Question: I followed the AWS documentation <URL> to sign in IAM with the link,
'''
https://username.aws.amazon.com/console
'''
I don't know what's the 'Account'? I tried to fill my root account (an email), but failed to log in.

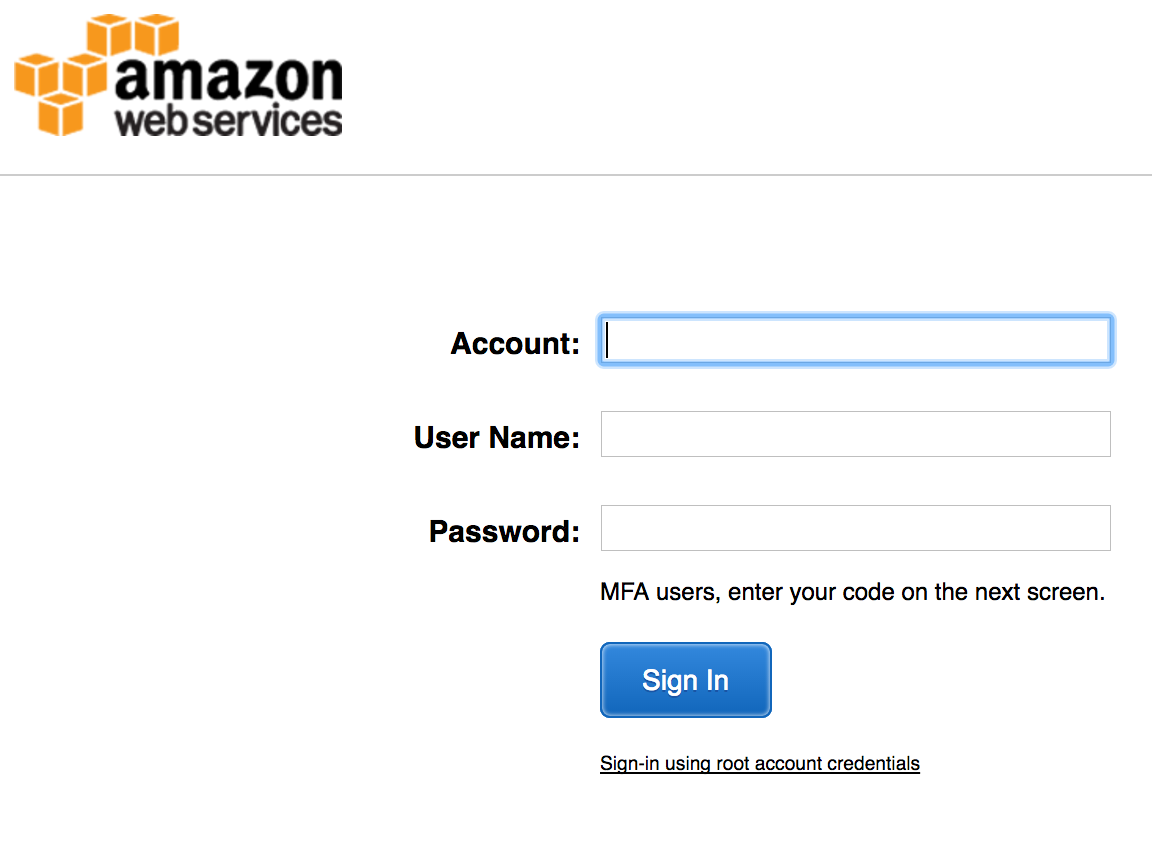
Answer: Go to IAM dashboard. You will see the sign in link there. Use that URL to sign in. When you use that URL, 'Account' will be pre filled.
'https://AWS-account-ID-or-alias.signin.aws.amazon.com/console' - It is the account ID not the user ID.
<URL>